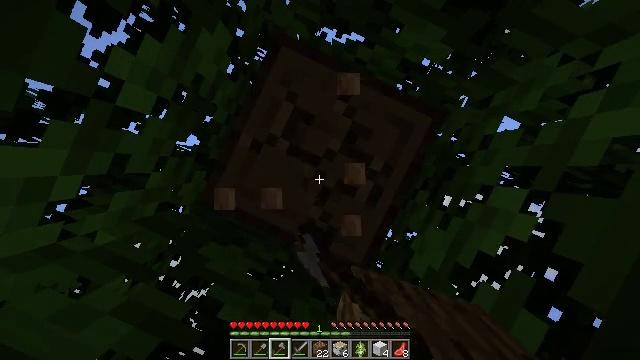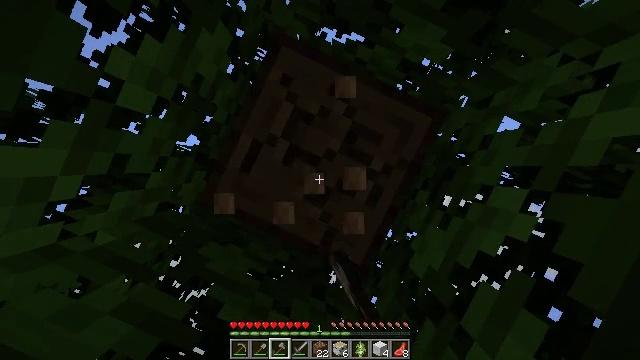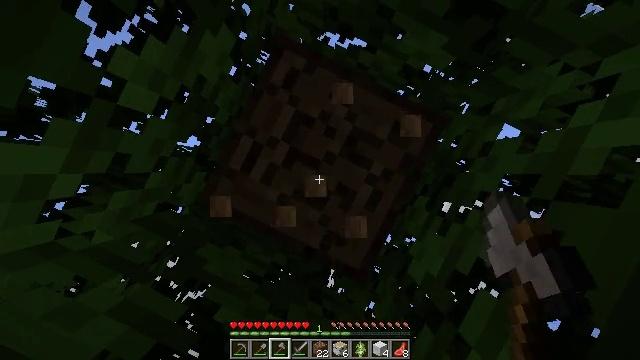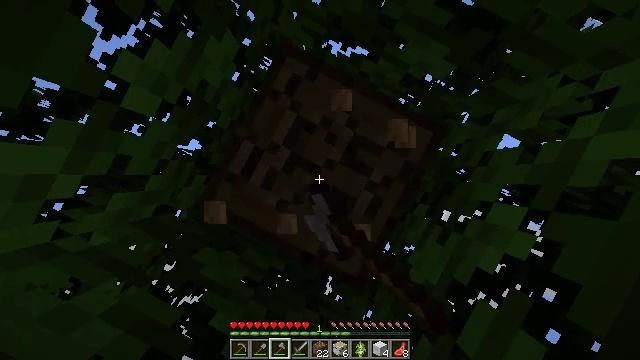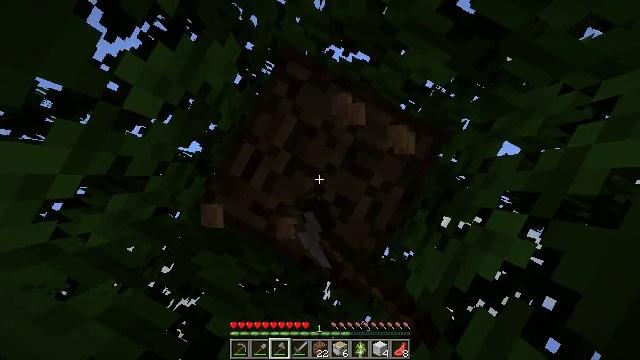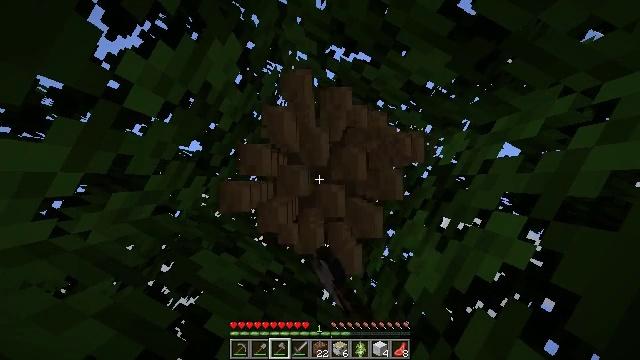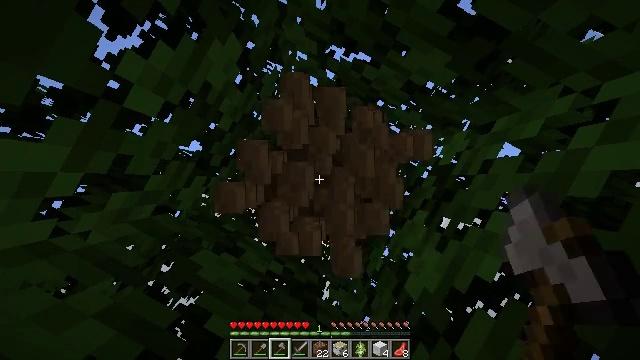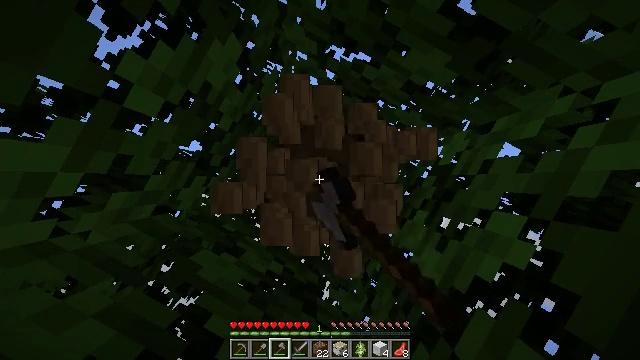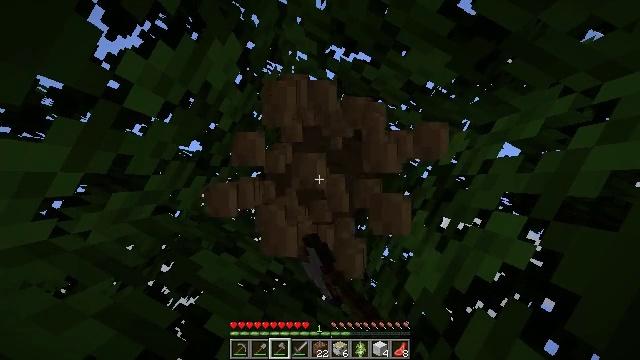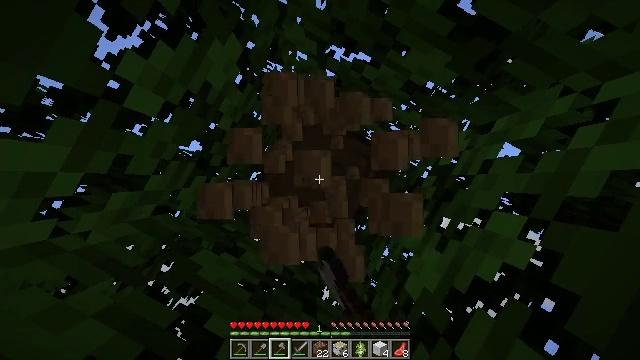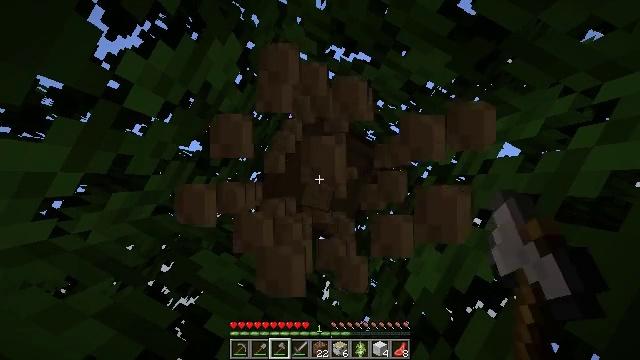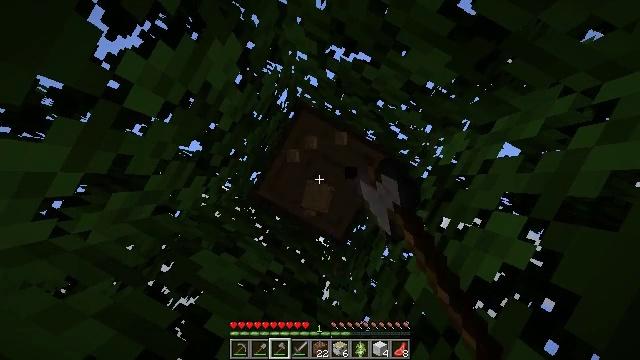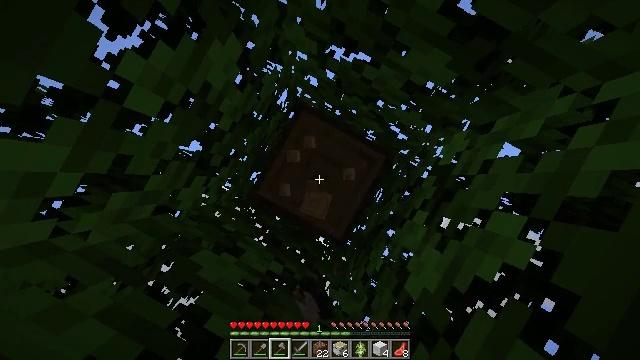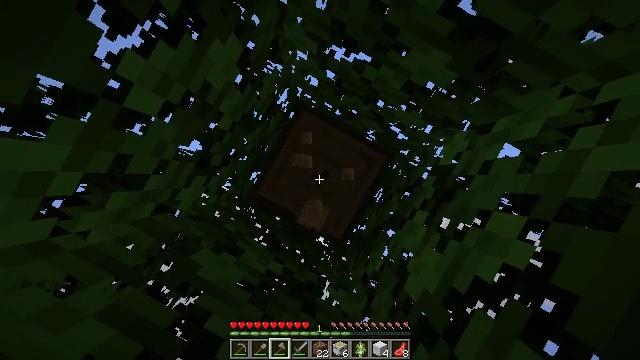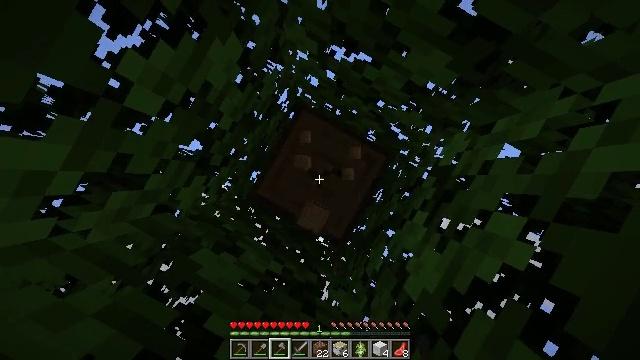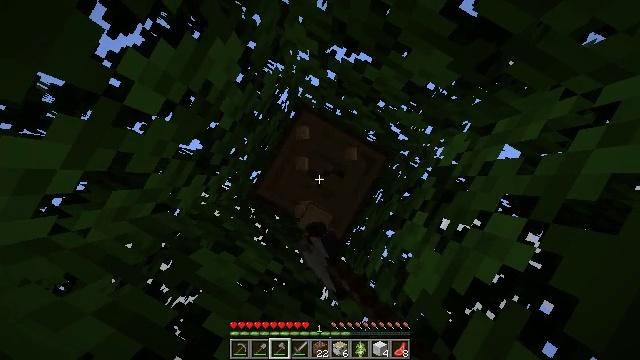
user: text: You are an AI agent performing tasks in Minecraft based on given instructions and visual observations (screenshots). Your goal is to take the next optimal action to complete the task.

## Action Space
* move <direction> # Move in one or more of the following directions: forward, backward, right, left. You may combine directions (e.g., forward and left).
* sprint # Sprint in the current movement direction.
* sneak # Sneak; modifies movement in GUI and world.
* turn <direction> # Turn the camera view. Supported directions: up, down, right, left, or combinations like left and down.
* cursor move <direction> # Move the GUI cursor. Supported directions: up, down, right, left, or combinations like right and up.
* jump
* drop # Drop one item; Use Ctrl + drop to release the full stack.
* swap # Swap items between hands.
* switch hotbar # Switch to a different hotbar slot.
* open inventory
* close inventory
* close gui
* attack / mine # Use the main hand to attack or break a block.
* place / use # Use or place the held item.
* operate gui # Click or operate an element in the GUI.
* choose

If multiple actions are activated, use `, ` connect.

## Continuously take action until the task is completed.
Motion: motion action
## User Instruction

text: Chop down the oak log.
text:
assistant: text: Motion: attack / mine
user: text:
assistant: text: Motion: turn right, attack / mine
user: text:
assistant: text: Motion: turn right and up, attack / mine
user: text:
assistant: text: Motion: turn up, attack / mine
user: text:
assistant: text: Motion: attack / mine
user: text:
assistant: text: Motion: attack / mine
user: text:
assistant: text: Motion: attack / mine
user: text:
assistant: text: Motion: attack / mine
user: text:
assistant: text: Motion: attack / mine
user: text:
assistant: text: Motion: attack / mine
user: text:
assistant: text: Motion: attack / mine
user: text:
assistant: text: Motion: attack / mine
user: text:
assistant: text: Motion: attack / mine
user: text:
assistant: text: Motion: attack / mine
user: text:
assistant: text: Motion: attack / mine
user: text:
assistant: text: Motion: attack / mine
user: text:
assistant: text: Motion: attack / mine
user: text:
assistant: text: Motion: attack / mine
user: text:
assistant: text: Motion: attack / mine
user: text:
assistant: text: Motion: attack / mine
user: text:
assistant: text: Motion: attack / mine
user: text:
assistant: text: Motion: attack / mine
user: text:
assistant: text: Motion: attack / mine
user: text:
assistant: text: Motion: attack / mine
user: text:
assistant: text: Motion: attack / mine
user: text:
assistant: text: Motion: attack / mine
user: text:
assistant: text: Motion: attack / mine
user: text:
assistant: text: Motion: attack / mine
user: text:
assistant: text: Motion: attack / mine
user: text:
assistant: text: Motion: attack / mine